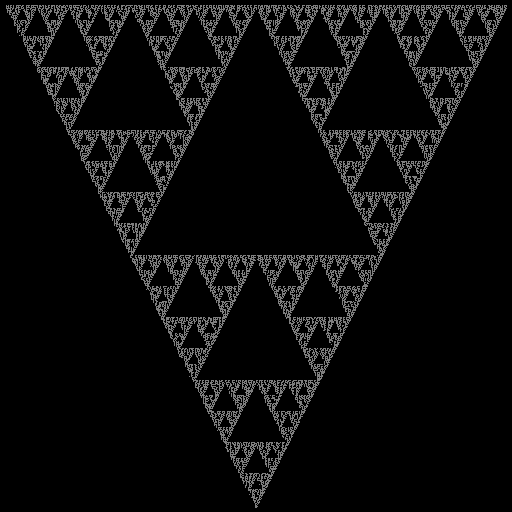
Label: sierpinski_gasket